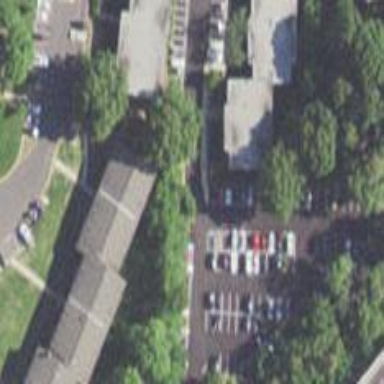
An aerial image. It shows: Parking area with surface.